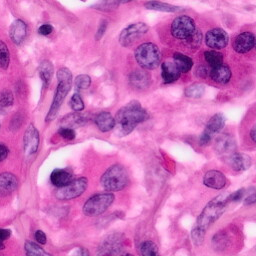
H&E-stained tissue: Pancreatic